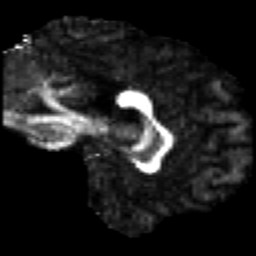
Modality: FA
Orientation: sagittal
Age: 24
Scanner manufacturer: siemens
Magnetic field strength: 3 T
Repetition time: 2.2 s
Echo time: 0.084 s